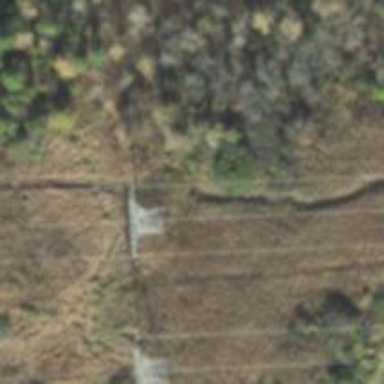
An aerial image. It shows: Power tower.